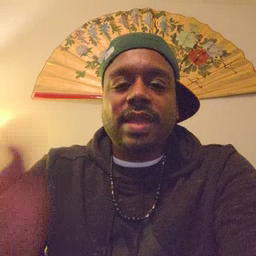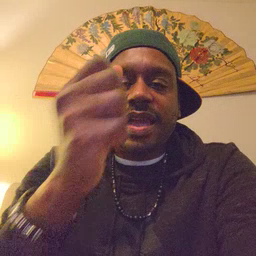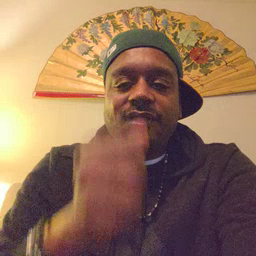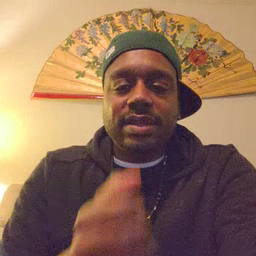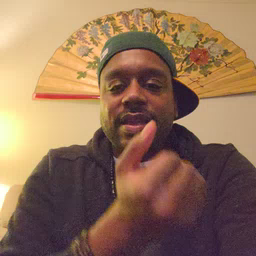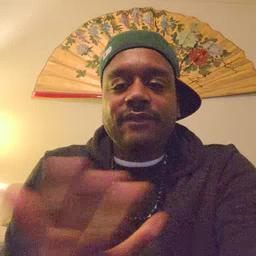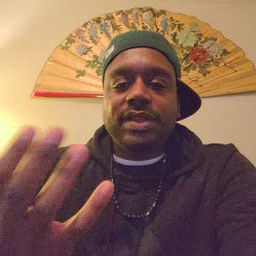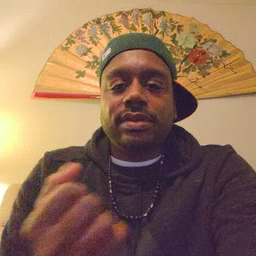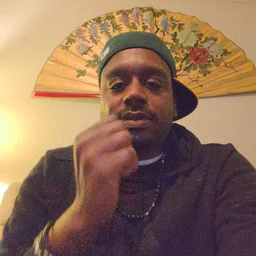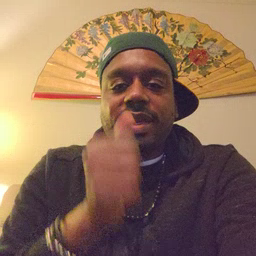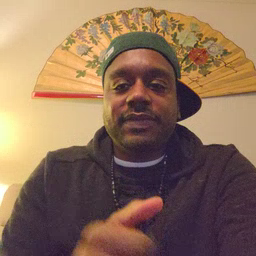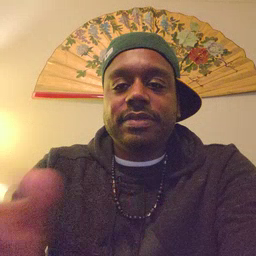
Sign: every